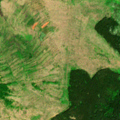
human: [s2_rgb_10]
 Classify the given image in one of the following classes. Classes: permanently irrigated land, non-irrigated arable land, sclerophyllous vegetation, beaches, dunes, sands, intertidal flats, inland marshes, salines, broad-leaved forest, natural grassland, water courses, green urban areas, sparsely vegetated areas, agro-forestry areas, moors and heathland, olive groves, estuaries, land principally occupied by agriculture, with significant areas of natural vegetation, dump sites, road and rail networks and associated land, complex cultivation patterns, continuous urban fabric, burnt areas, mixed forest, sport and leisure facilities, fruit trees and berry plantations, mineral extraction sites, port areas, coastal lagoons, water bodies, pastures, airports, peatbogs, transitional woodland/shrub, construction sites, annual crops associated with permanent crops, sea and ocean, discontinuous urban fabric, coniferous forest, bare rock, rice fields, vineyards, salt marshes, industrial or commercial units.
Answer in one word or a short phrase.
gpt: pastures, complex cultivation patterns, land principally occupied by agriculture, with significant areas of natural vegetation, coniferous forest, transitional woodland/shrub